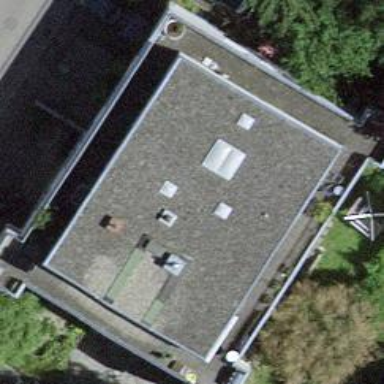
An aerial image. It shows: Building.